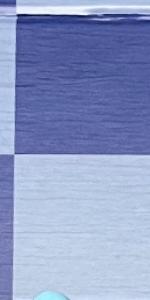
Label: Empty